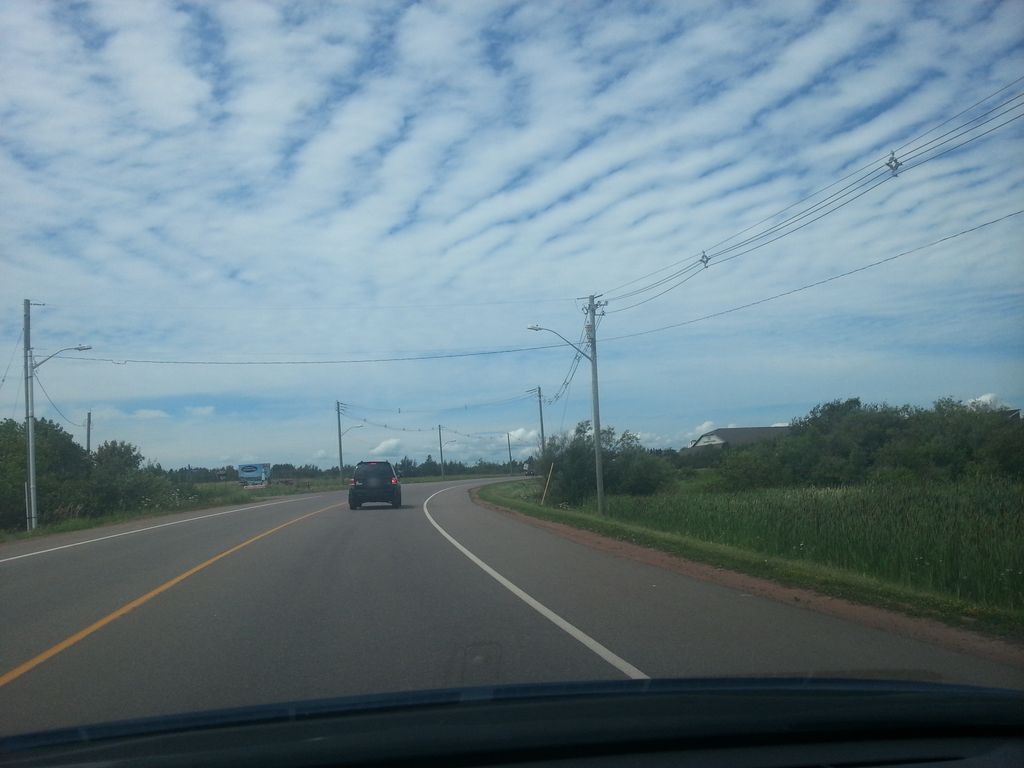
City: charlottetown